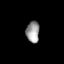
Tissue: lung
Cell type: Fibroblasts
Senescence score: 0.5531
Nuclear area (px): 278
Mean DAPI intensity: 153.162